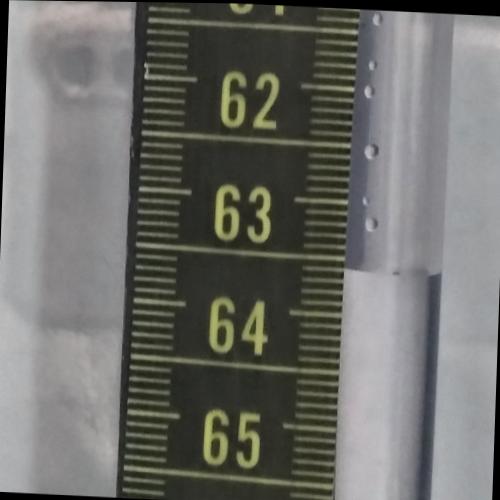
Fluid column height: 63.6 cm